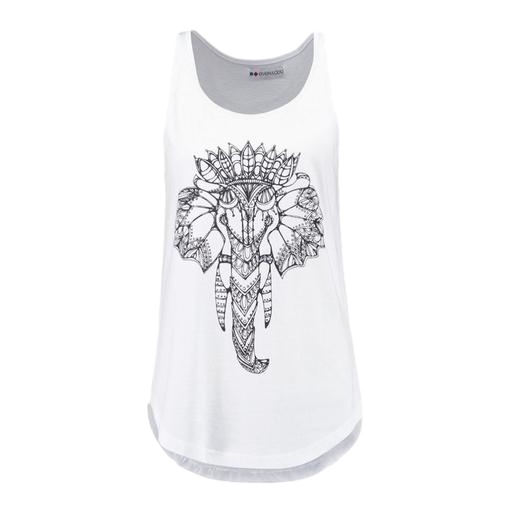
white elephant drawing tee, white graphic tank, my graphic tank top, white background